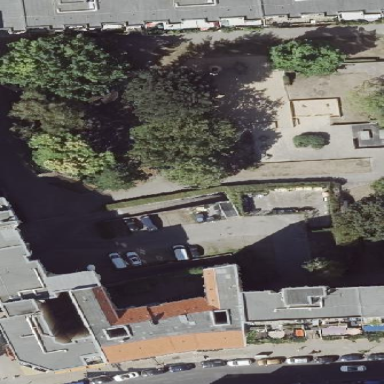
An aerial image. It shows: Image showing building with apartments.